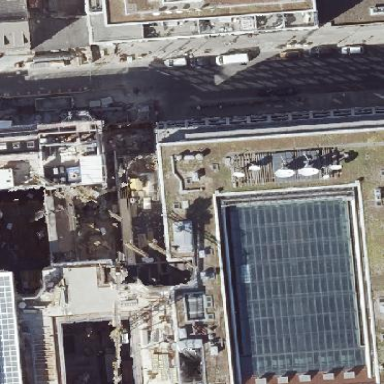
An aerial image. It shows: Close-up view of roof part of building.